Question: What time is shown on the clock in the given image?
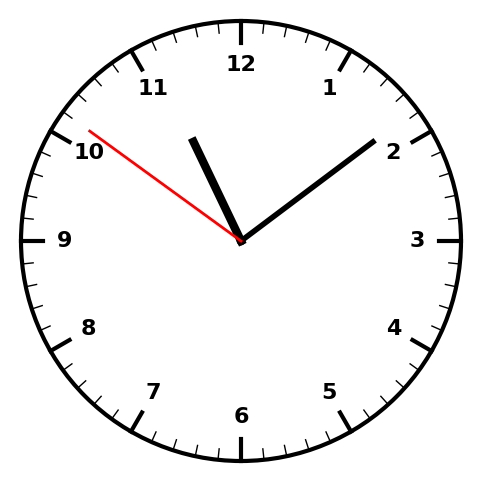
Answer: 11:08:51